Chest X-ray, AP view. Patient: 51 years old, sex M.
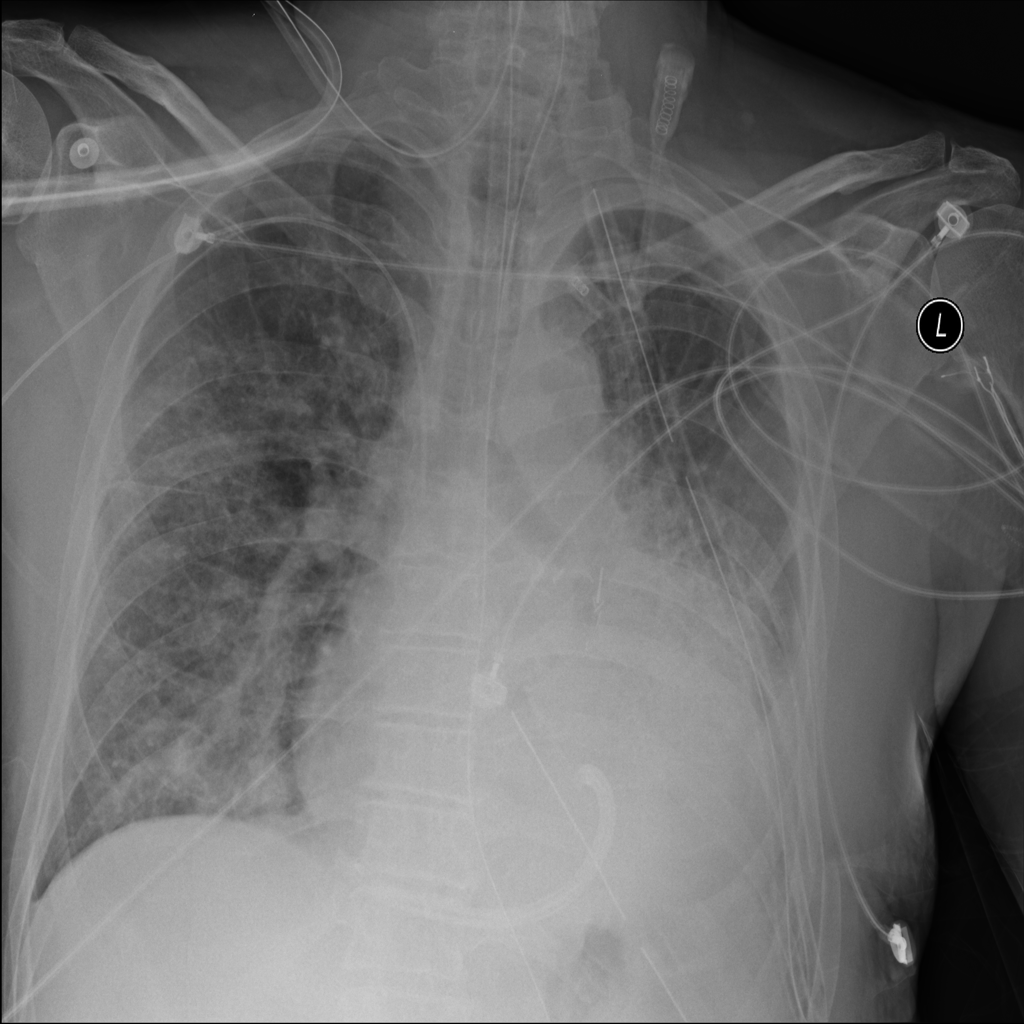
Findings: No Finding